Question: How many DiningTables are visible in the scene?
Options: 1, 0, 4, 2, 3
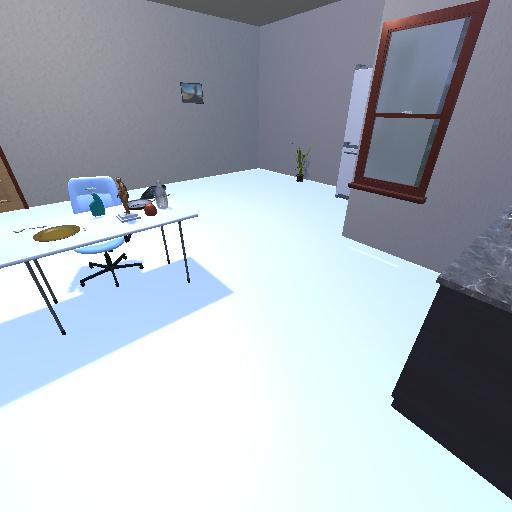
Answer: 1